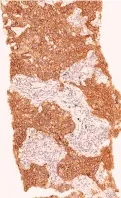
Morphologic and IHC features. IHC positive staining for KI67 (~90% of the cells stained), PCK (punctate beside the nucleus), CK8-18, TIF-1 and PGP 9.5, (100x magnification), scale bar 250 mum.
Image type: pathology (immunostaining)